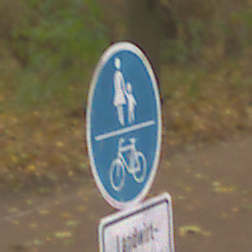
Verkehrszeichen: GemeinsamerGehUndRadweg
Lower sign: BesondereFahrzeugeUndTransportgueter6
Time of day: Midday
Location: Outdoor (Nature)
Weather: Overcast
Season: NotSpecified
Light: Natural